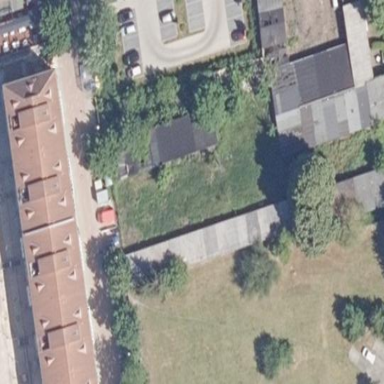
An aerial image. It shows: Area designated for garages.